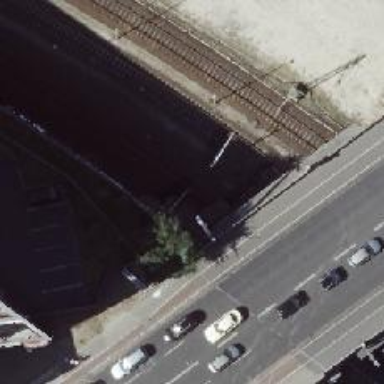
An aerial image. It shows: Railway milestone with catenary mast.